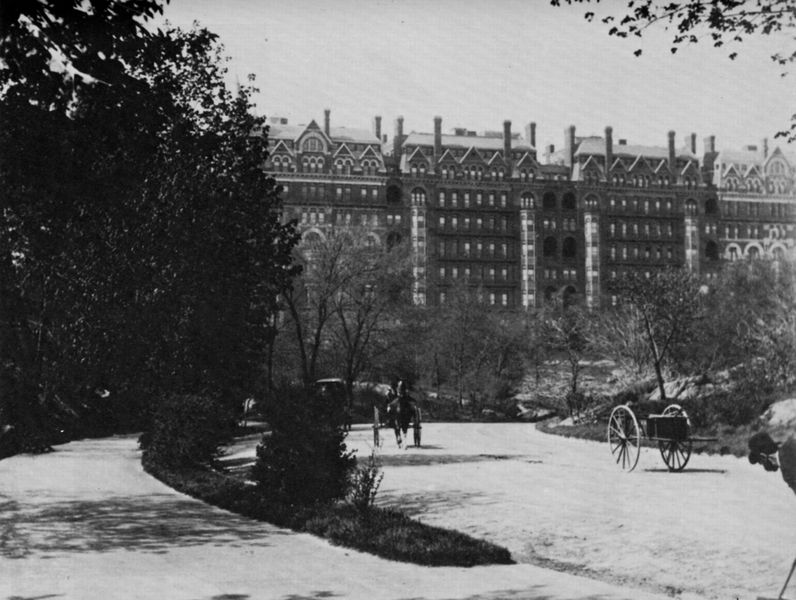
Titel: Spanische Wohnungen
Künstler: Amerikanischer Photograph
Schlagwörter: baum, dunkel, schatten, bäume, menschen, fenster, hintergrund, licht, schwarz, strasse, säulen, weiss, gebäude, haus, park, schloss, tier, alt, mensch, natur, büsche, sonne, pflanzen, kamin, kamine, pferd, pferde, räder, schornstein, ansicht, fassade, schule, mittag, leer, modern, dächer, giebel, fabrik, kutsche, platz, rad, wagen, foto, photographie, photo, fahrt, pferdewagen, lauben, dahc